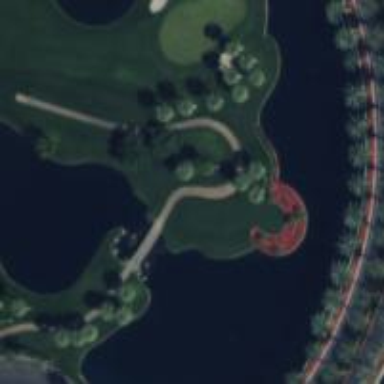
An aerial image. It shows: Service road used as golf cart path.